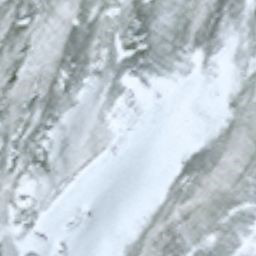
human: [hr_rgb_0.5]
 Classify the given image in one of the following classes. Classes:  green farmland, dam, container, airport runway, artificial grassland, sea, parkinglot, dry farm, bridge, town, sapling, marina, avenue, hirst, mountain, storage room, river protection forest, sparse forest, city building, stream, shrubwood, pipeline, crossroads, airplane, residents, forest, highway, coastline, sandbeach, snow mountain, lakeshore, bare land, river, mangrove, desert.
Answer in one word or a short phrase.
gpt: snow mountain